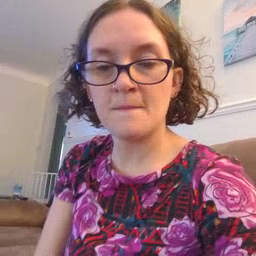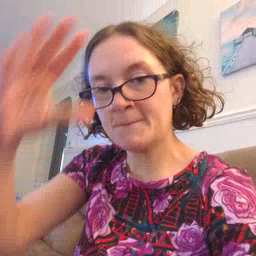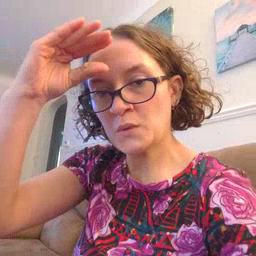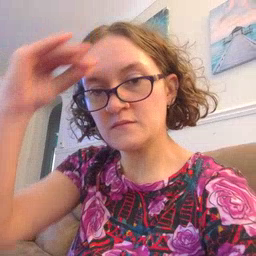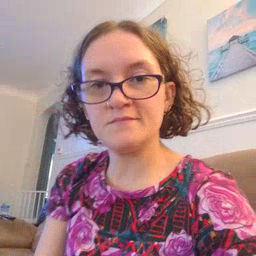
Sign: boy